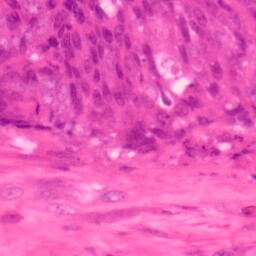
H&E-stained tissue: Colon